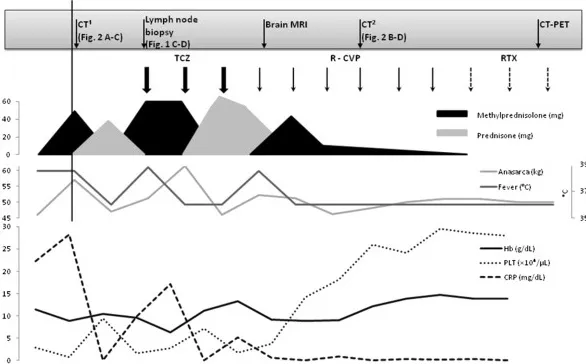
Patient's disease course (12 months-follow-up). CT: computed tomography; MRI: magnetic resonance imaging; PET: positron emission tomography; TCZ: tocilizumab 8 mg/kg; R-CVP: rituximab 375 mg/m3, cyclophosphamide 750 mg/m3, vincristine 1.4 mg/m3 and prednisone 40 mg/m3; RTX: rituximab 375 mg/m3; Hb: hemoglobin; PLT: platelet counts; CRP: C reactive protein; IL6: interleukin 6.
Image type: pathology (giemsa)